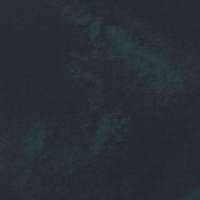
EUNIS habitat code: 14
Species observed at this site:
Phalacrocorax carbo
Podiceps cristatus